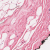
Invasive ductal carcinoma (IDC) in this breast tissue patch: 0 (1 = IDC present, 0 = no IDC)